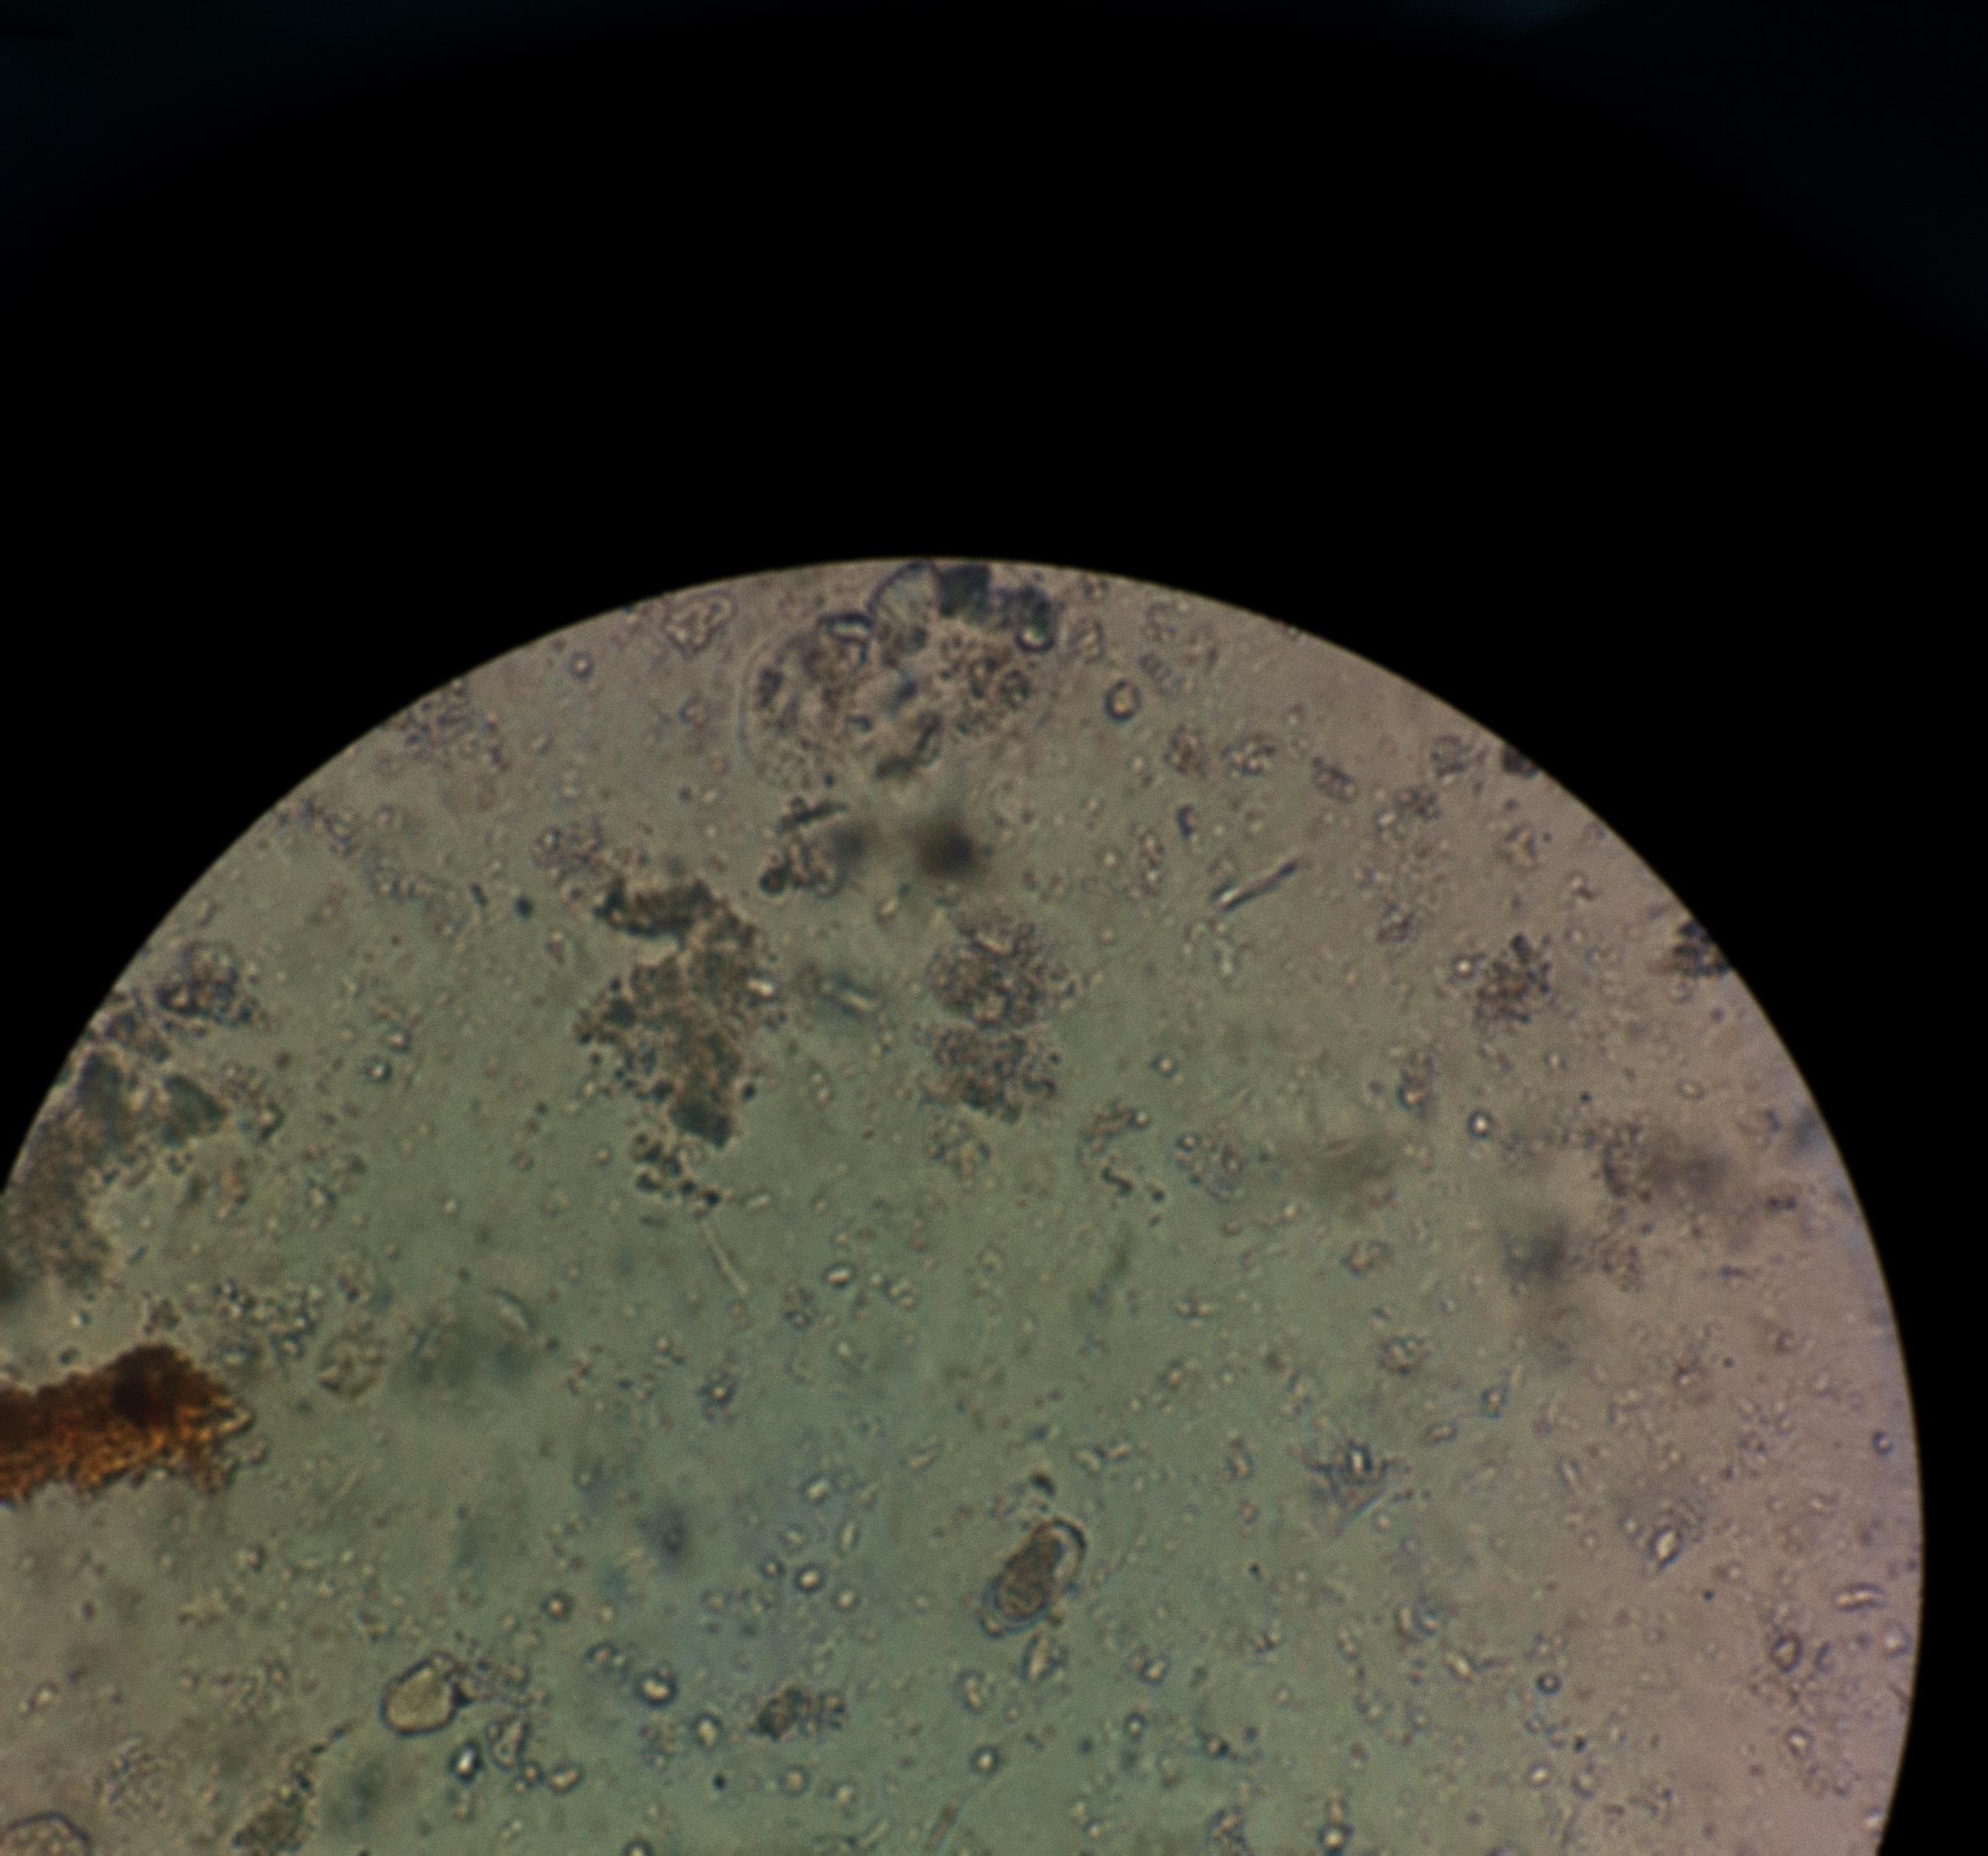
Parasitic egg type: Capillaria philippinensis